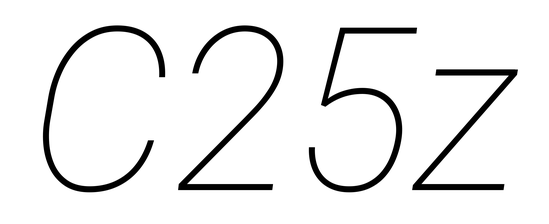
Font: Roboto-Italic_Thin_Italic